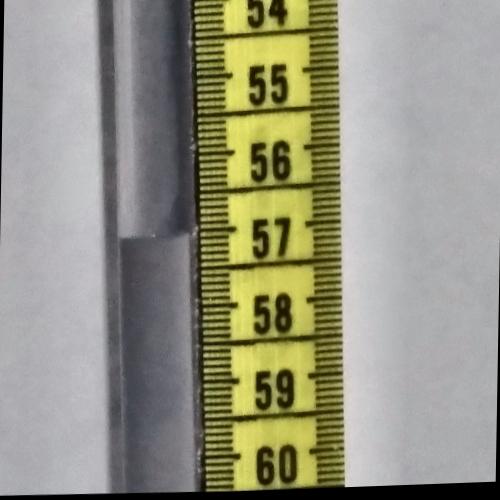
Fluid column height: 57.0 cm